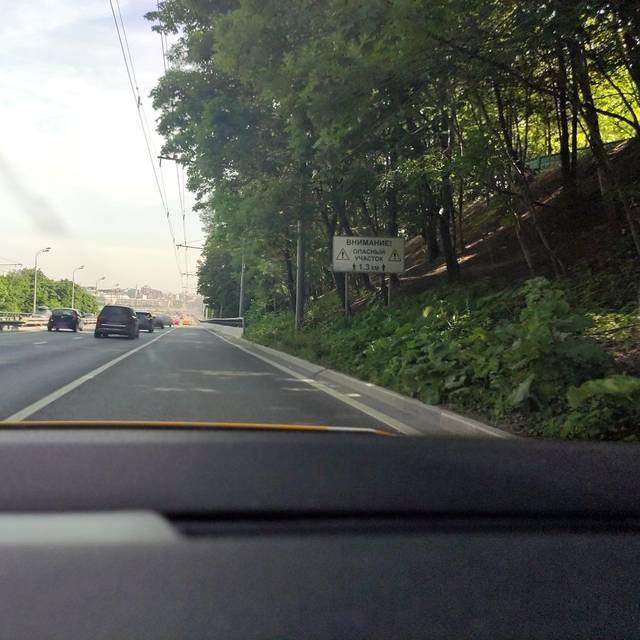
Region: Russia
Coordinates: 55.707, 37.555